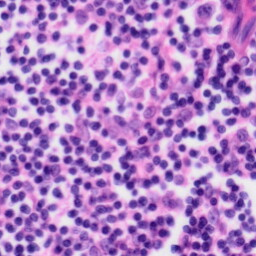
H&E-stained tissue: Tonsil